Interaction volume radius: 5 \u00c5
Interaction volume height: 20 \u00c5
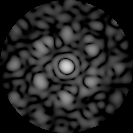
Disorder parameter: 0.6278